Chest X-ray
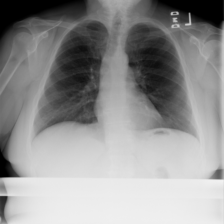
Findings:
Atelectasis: negative
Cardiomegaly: negative
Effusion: positive
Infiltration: negative
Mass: negative
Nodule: negative
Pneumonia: negative
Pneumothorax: negative
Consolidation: negative
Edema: negative
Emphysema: negative
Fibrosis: negative
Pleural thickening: negative
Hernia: negative